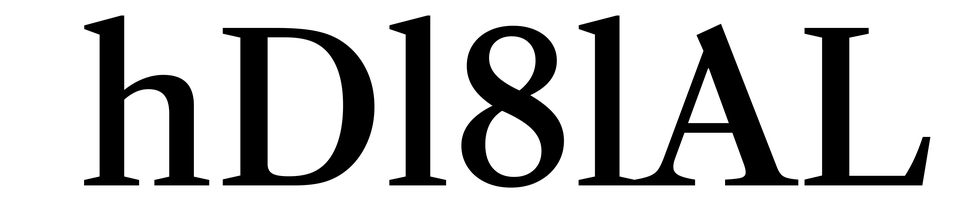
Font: LibreCaslonText_Medium